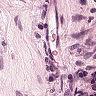
Metastatic tissue present: no